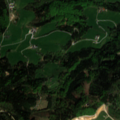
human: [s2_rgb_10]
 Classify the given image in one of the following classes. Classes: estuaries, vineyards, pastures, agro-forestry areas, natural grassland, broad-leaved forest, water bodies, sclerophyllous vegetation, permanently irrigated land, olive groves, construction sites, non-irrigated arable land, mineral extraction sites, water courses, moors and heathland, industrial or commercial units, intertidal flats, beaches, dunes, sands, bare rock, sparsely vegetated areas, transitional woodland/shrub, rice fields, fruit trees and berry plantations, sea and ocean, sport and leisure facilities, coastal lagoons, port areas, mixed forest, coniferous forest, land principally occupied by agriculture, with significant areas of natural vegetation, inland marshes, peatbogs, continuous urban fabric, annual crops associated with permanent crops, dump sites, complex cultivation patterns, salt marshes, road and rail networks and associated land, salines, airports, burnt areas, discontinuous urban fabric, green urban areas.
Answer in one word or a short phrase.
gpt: mineral extraction sites, pastures, land principally occupied by agriculture, with significant areas of natural vegetation, broad-leaved forest, coniferous forest, mixed forest